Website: bh-photo
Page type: address-validator
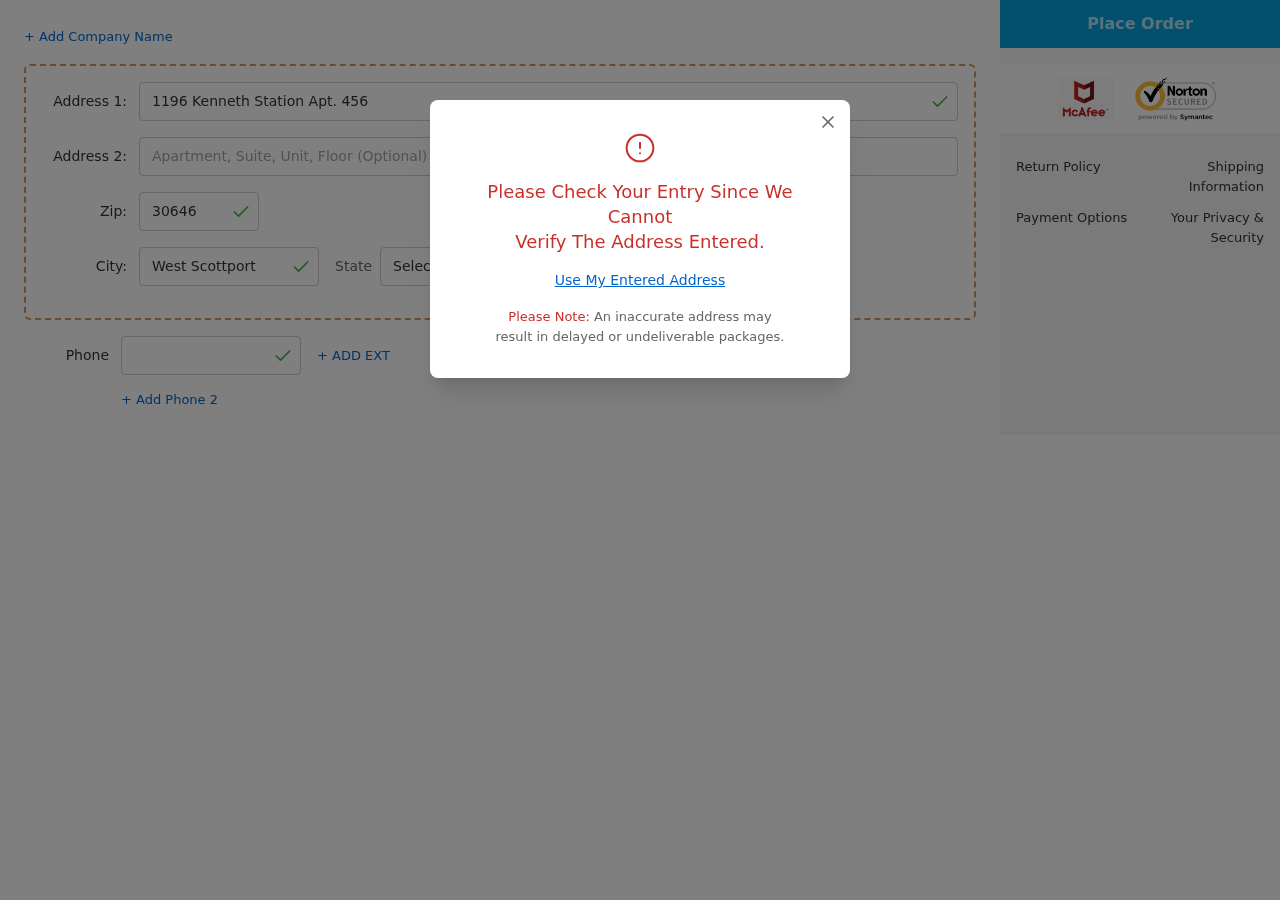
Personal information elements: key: PII_CITY
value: West Scottport
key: PII_PHONE
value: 3406112850
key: PII_POSTCODE
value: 30646
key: PII_STATE_ABBR
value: WV
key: PII_STREET
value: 1196 Kenneth Station Apt. 456